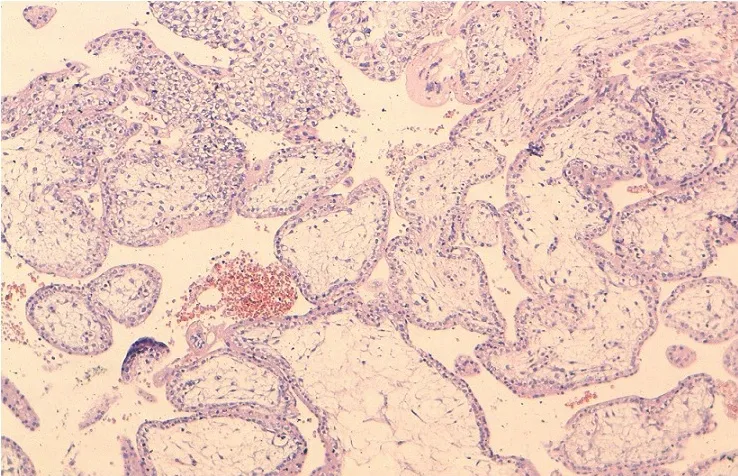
Enlarged villi with stromal edema and proliferation of cytotrophoblast and syncytiotrophoblast (HES x 100).
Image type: pathology (h&e)